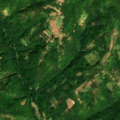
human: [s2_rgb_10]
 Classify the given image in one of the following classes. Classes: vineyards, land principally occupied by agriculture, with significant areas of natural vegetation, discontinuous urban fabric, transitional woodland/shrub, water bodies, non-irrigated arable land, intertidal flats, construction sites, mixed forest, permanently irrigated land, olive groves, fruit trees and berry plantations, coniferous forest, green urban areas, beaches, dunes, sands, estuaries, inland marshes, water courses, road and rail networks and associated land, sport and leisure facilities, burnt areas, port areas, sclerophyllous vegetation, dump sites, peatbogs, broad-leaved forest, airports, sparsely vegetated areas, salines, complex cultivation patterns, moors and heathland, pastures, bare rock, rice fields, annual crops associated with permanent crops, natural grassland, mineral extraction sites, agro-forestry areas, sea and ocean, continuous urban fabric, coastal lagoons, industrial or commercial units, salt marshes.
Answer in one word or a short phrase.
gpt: land principally occupied by agriculture, with significant areas of natural vegetation, broad-leaved forest